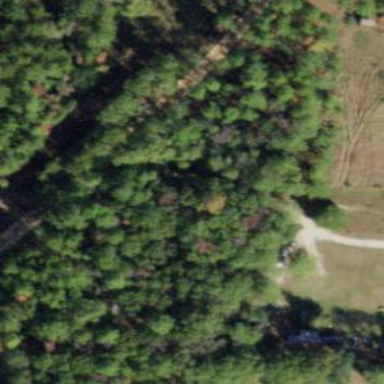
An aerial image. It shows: Mixed woodland area with various types of leaves.